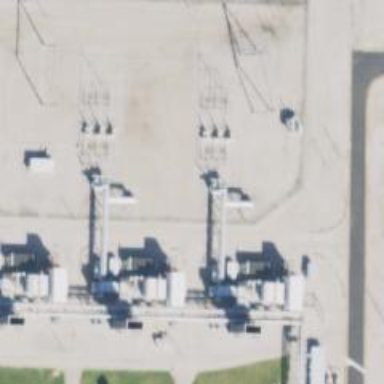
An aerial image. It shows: Switch for power supply.